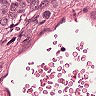
Metastatic tissue present: yes